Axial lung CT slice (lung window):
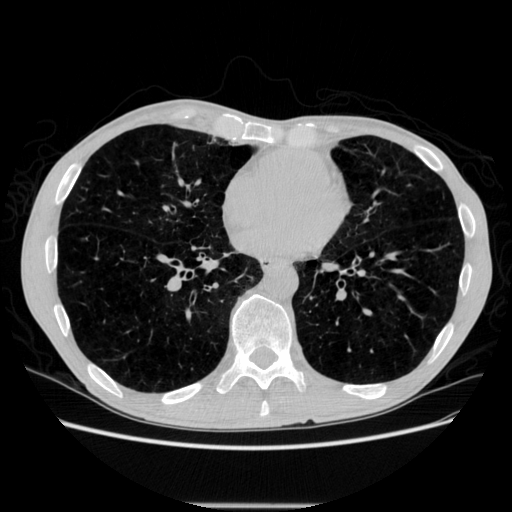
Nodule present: no